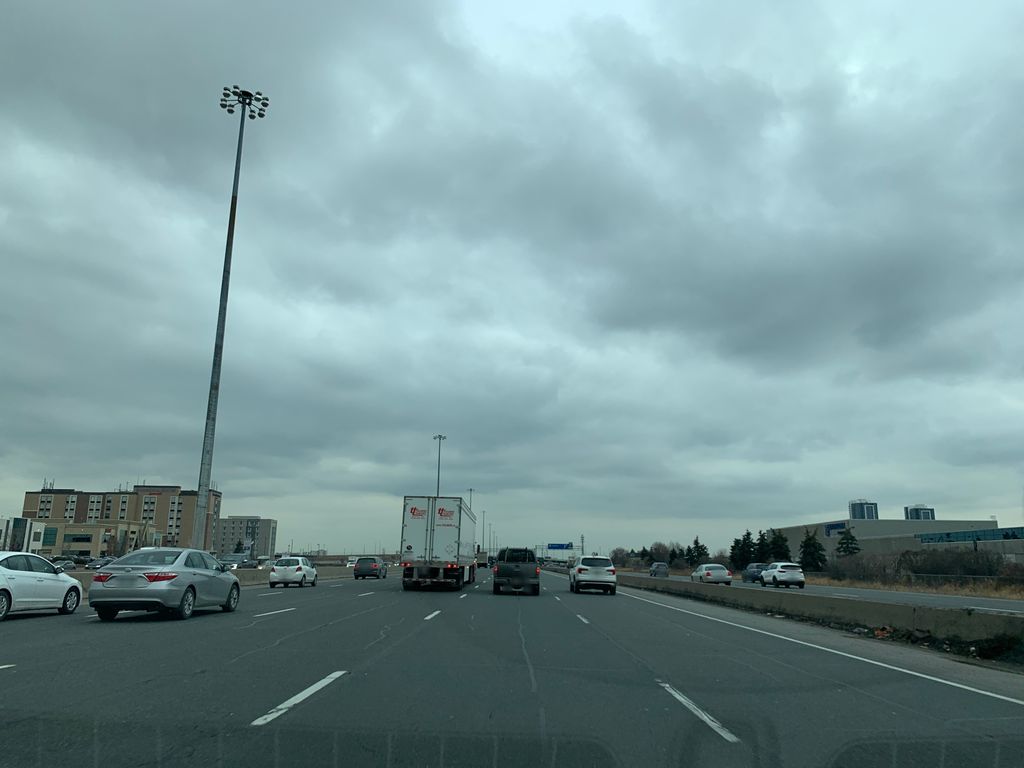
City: toronto